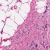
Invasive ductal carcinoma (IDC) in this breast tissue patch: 0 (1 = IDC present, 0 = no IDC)